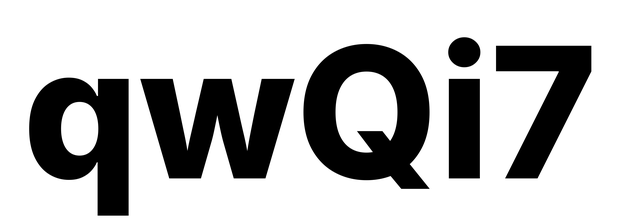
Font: Inter_ExtraBold